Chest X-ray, AP view. Patient: 37 years old, sex F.
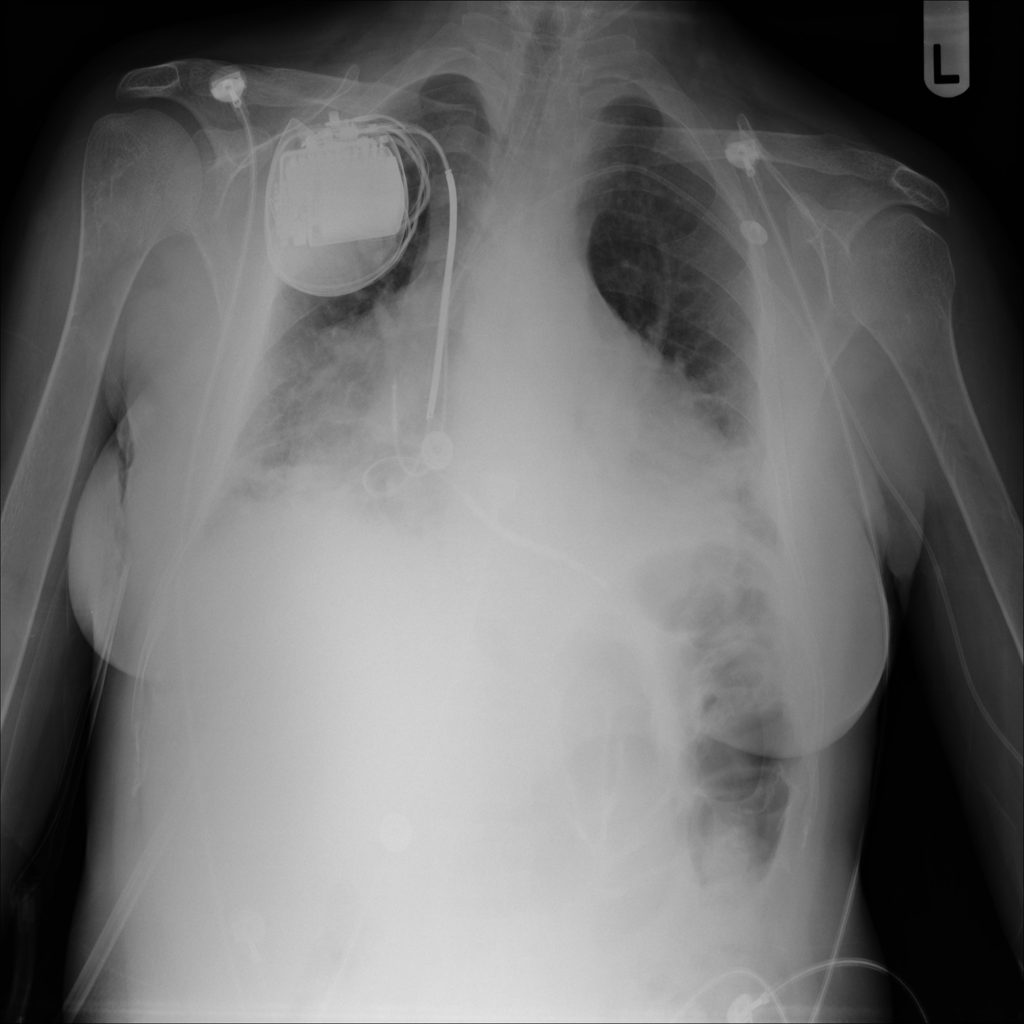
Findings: Infiltration